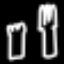
Label: fork